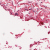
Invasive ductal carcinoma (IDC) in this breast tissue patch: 0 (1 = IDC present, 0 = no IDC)